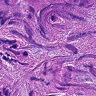
Metastatic tissue present: yes